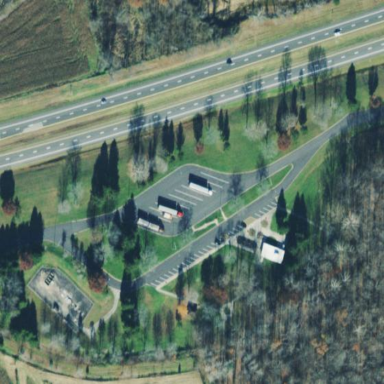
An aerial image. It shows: Rest area on the road.